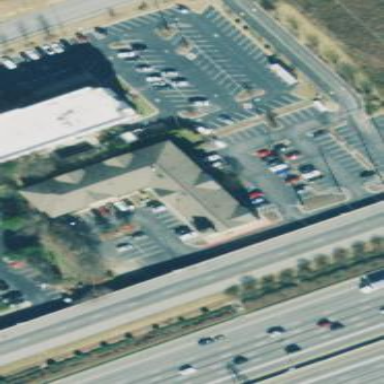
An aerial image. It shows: Hotel building.